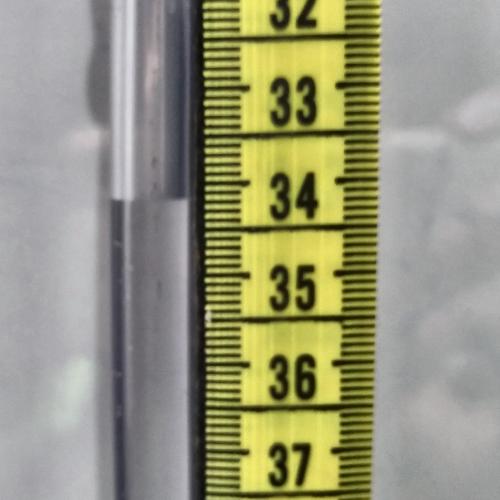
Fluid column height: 34.2 cm